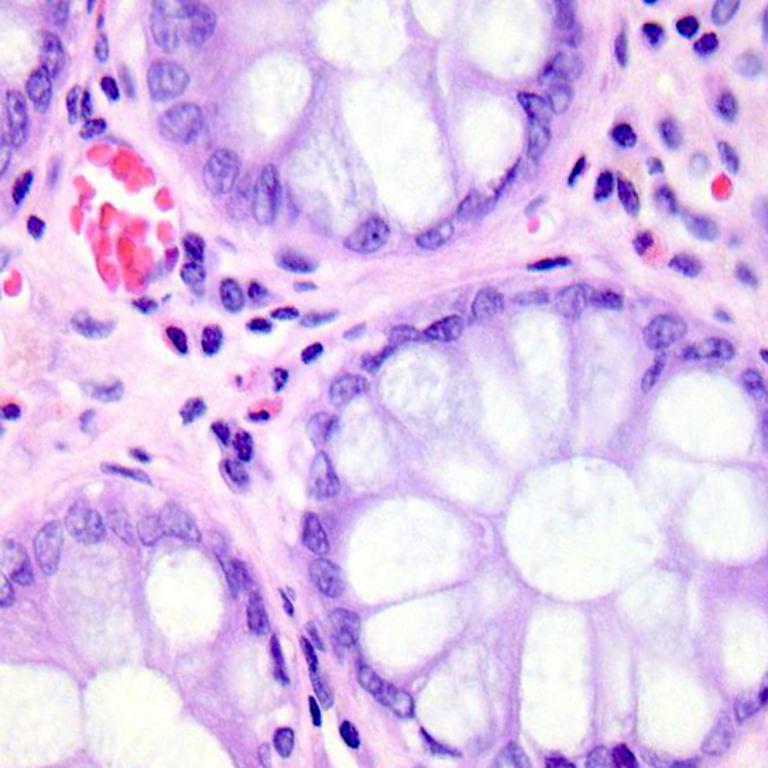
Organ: colon
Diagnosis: benign